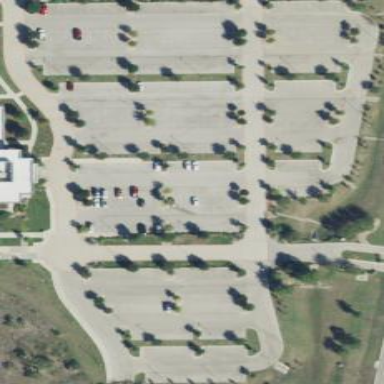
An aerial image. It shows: Parking area with surface.